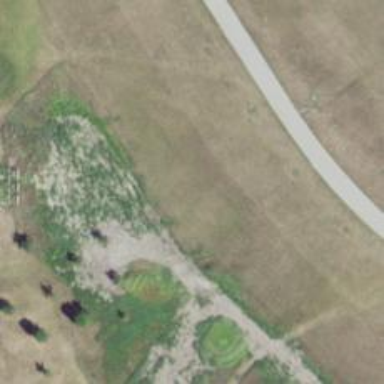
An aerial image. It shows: Area with grass used as rough in golf course.